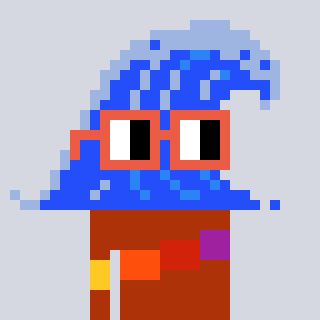
a pixel art character with square orange glasses, a wave-shaped head and a hotbrown-colored body on a cool background